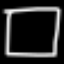
Label: square